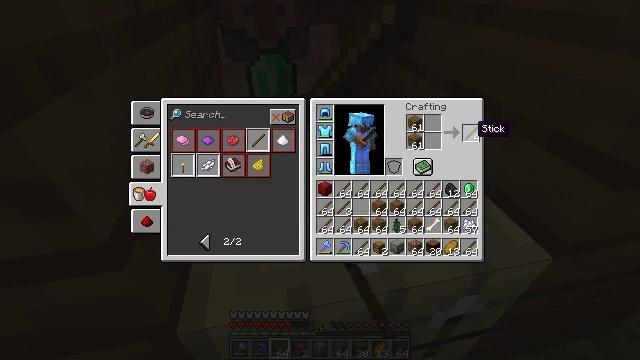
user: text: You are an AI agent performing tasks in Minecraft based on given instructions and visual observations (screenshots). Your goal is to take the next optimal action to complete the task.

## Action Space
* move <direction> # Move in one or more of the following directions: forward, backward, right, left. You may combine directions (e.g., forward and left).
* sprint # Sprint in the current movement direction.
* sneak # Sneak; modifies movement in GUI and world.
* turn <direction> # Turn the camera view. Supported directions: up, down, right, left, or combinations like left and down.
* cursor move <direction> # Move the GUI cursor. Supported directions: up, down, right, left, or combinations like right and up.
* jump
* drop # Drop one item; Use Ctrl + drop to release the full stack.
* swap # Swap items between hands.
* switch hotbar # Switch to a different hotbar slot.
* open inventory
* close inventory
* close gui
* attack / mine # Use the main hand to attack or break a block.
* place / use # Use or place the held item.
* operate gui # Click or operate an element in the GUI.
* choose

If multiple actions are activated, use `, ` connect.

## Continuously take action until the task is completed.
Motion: motion action
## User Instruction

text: Get sticks from combining two wooden planks.
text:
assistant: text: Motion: sprint